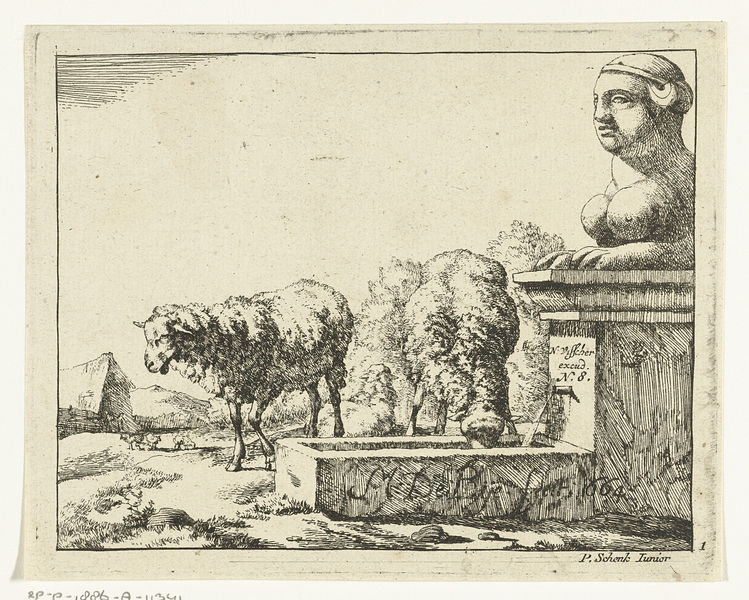
Titel: Twee schapen bij een drinkbak
Künstler: Marcus de Bye
Standort: Amsterdam
Institution: Rijksmuseum
Schlagwörter: white, black, country, face, gray, nose, wall, woman, print, cliff, nudity, sky, tree, field, head, hill, mountain, mountains, water, roof, trees, eyes, grass, path, drawing, paper, black and white, bust, animals, etching, monochrome, sketch, pen, monument, sculpture, statue, letters, scene, pastoral, fountain, art, ears, engraving, pencil, animal, cow, farm, cottage, breasts, paws, vegetation, sheep, sheeps, wool, tan, drink, well, drinking, grave, barn, sphinx, sign, tomb, egypt, numbers, etch, boobs, tits, tap, chimera, line drawing, sing, 8, trench, squinx, trough, p. schenk junior, n. 8., 1664, blown, shenk, tunior